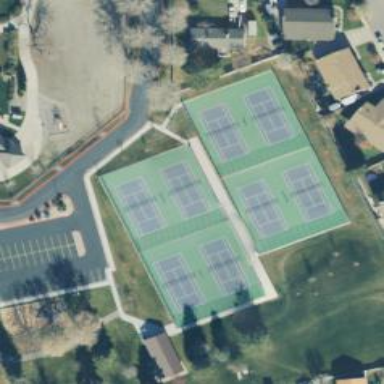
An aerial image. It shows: Tennis court on the leisure land pitch.